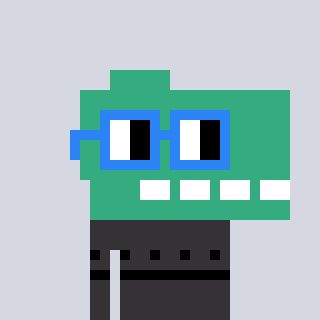
a pixel art character with square blue glasses, a dino-shaped head and a grayscale-colored body on a cool background